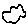
Label: cloud